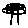
Label: tree